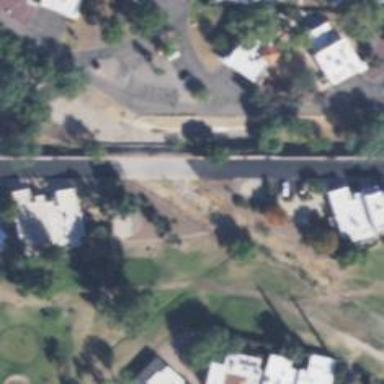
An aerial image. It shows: Residential road with bridge.